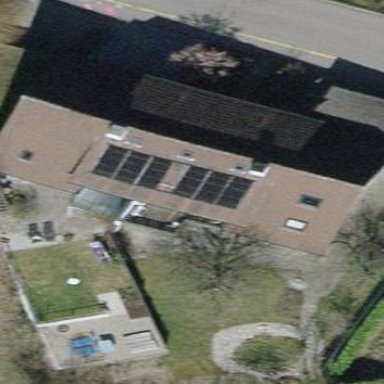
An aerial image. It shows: Semidetached house with tile roof.